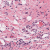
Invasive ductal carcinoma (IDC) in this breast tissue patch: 0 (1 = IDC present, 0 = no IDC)